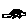
Label: car